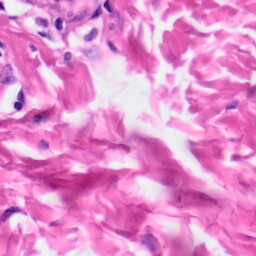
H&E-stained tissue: Skin